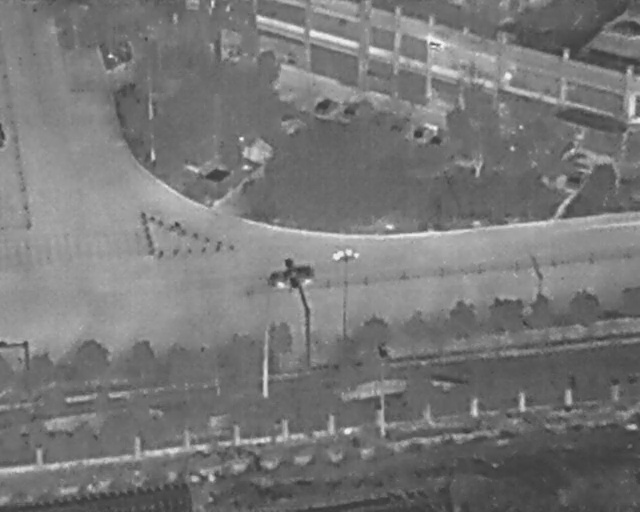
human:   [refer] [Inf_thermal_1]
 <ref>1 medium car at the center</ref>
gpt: <box>[[43, 49, 47, 58, 166]]</box>

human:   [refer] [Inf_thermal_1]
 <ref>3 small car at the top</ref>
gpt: <box>[[48, 18, 52, 22, 47], [53, 19, 57, 22, 47], [64, 23, 68, 27, 38]]</box>

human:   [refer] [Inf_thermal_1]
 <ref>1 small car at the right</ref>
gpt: <box>[[87, 33, 91, 36, 26]]</box>